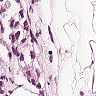
Metastatic tissue present: yes